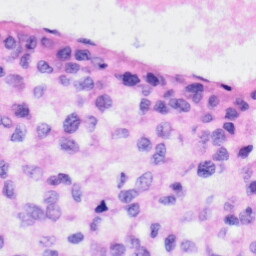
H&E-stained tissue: Liver